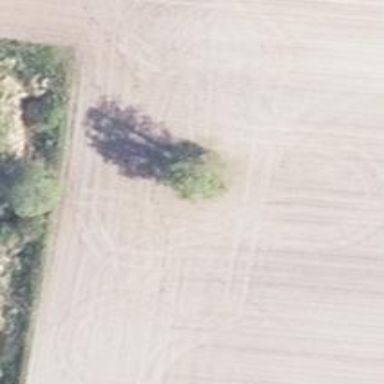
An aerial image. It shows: Broadleaved tree in natural setting.